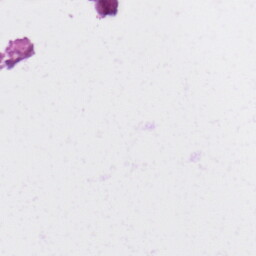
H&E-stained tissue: Skin